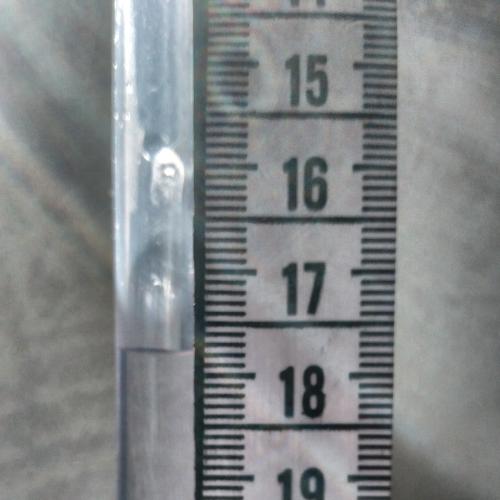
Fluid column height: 17.8 cm